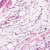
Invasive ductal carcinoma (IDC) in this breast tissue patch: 0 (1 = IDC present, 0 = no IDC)